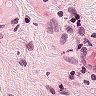
Metastatic tissue present: no